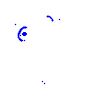
Particle: proton